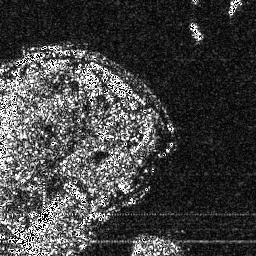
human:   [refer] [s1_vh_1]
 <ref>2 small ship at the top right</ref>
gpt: <box>[[73, 7, 79, 16, 0]], [[88, 0, 94, 5, 0]]</box>